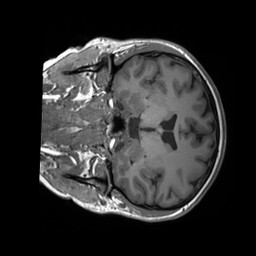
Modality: T1w
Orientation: coronal
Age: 30
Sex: female
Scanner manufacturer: siemens
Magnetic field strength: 3 T
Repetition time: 1.8 s
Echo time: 0.00232 s